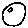
Label: moon